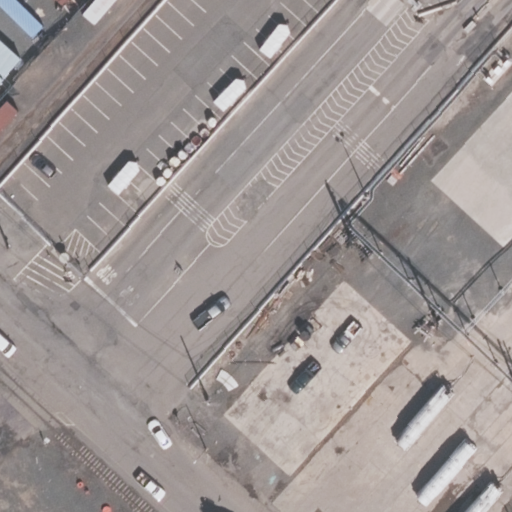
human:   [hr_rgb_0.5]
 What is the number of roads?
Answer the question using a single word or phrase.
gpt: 3

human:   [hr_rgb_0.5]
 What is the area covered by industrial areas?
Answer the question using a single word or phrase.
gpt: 10583m2

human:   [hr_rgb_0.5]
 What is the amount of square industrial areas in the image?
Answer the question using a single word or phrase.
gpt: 0

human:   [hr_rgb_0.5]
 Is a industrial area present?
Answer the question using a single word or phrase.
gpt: yes

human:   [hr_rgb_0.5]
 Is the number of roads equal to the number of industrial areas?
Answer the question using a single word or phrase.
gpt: no

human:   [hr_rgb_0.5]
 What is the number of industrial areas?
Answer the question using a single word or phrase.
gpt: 1

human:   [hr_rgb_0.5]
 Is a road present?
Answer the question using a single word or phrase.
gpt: yes

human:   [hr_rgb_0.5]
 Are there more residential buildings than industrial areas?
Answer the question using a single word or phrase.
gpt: no

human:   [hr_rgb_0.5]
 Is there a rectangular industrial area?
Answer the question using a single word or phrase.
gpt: yes

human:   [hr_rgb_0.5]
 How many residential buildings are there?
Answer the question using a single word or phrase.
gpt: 0

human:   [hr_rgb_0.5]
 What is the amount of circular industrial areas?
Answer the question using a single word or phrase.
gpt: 0

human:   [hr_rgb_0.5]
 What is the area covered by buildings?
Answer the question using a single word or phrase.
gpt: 0m2

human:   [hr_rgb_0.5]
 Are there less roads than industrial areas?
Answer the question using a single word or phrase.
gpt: no

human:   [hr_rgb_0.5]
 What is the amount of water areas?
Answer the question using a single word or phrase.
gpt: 0

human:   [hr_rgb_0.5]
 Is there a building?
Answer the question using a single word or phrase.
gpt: no

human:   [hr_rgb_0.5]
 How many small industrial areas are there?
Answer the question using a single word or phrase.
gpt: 0

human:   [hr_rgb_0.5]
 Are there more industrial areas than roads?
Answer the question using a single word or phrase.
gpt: no

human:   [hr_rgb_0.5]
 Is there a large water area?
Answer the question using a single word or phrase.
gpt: no

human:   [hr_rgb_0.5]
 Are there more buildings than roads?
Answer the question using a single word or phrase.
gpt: no

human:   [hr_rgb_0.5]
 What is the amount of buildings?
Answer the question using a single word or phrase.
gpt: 0

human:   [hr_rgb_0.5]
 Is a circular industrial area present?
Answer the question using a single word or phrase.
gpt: no

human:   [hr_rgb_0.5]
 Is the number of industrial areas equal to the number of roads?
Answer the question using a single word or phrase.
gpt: no

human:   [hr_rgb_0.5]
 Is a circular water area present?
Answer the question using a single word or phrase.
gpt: no

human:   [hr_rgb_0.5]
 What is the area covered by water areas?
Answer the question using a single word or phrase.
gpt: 0m2

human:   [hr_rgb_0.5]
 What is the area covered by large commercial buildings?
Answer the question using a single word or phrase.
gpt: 0m2

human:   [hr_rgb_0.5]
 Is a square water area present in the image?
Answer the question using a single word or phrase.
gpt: no

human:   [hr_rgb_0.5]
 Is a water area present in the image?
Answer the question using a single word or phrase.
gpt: no

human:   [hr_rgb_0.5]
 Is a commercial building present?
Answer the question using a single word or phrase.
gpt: no

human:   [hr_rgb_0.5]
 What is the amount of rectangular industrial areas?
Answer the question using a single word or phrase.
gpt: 1

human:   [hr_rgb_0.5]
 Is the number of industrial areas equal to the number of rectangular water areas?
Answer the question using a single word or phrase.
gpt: no

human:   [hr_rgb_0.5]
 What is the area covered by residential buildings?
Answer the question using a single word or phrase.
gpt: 0m2

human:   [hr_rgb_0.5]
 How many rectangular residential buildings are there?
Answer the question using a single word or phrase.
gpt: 0

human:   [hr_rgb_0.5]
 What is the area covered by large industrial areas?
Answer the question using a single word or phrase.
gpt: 10583m2

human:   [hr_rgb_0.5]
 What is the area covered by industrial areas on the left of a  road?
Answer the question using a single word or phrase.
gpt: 0m2

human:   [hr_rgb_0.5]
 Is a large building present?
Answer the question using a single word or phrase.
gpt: no

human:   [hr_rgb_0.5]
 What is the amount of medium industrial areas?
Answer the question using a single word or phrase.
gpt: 0

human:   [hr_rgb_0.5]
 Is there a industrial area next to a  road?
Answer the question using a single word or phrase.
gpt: yes

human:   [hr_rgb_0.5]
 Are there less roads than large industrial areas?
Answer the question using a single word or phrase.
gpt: no

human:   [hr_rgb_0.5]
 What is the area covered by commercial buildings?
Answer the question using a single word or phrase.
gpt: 0m2

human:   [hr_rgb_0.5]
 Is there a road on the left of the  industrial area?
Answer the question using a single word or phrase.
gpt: yes

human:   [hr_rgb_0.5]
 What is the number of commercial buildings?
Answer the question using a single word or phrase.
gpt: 0

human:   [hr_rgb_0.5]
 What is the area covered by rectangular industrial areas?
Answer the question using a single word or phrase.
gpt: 10583m2

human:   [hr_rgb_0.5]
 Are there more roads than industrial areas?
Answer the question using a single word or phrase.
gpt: yes

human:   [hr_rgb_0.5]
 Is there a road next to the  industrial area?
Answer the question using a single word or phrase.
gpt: yes

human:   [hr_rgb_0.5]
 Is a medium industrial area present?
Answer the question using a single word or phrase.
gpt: no

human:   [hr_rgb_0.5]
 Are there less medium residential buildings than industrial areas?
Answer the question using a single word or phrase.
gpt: yes

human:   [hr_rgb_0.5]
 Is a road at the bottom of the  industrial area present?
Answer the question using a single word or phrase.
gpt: no

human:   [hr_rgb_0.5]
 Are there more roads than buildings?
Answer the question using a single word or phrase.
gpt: yes

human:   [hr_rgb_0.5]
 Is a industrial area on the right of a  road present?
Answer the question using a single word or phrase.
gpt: yes

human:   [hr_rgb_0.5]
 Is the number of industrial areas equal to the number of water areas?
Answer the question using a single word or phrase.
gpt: no

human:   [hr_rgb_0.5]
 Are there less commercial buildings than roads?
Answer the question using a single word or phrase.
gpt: yes

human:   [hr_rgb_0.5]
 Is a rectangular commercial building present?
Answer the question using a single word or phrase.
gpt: no

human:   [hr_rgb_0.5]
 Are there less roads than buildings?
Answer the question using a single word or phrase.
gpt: no

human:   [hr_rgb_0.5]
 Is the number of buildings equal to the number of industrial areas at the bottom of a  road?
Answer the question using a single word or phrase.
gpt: no

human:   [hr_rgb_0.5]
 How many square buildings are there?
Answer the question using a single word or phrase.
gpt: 0

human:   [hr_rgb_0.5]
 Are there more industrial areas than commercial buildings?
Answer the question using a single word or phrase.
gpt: yes

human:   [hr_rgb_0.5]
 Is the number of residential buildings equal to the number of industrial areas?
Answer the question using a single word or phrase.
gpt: no

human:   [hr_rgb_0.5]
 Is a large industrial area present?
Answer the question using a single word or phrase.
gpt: yes

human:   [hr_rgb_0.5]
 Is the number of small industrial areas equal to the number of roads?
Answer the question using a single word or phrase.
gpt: no

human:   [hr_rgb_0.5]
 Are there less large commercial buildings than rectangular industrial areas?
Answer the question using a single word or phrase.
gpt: yes

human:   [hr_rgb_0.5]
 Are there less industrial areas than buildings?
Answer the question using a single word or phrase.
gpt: no

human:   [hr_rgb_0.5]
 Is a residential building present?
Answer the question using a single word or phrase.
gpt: no

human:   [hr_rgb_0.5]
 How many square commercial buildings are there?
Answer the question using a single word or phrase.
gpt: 0

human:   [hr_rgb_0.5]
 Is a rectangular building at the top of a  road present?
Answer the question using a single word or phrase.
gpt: no